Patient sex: F
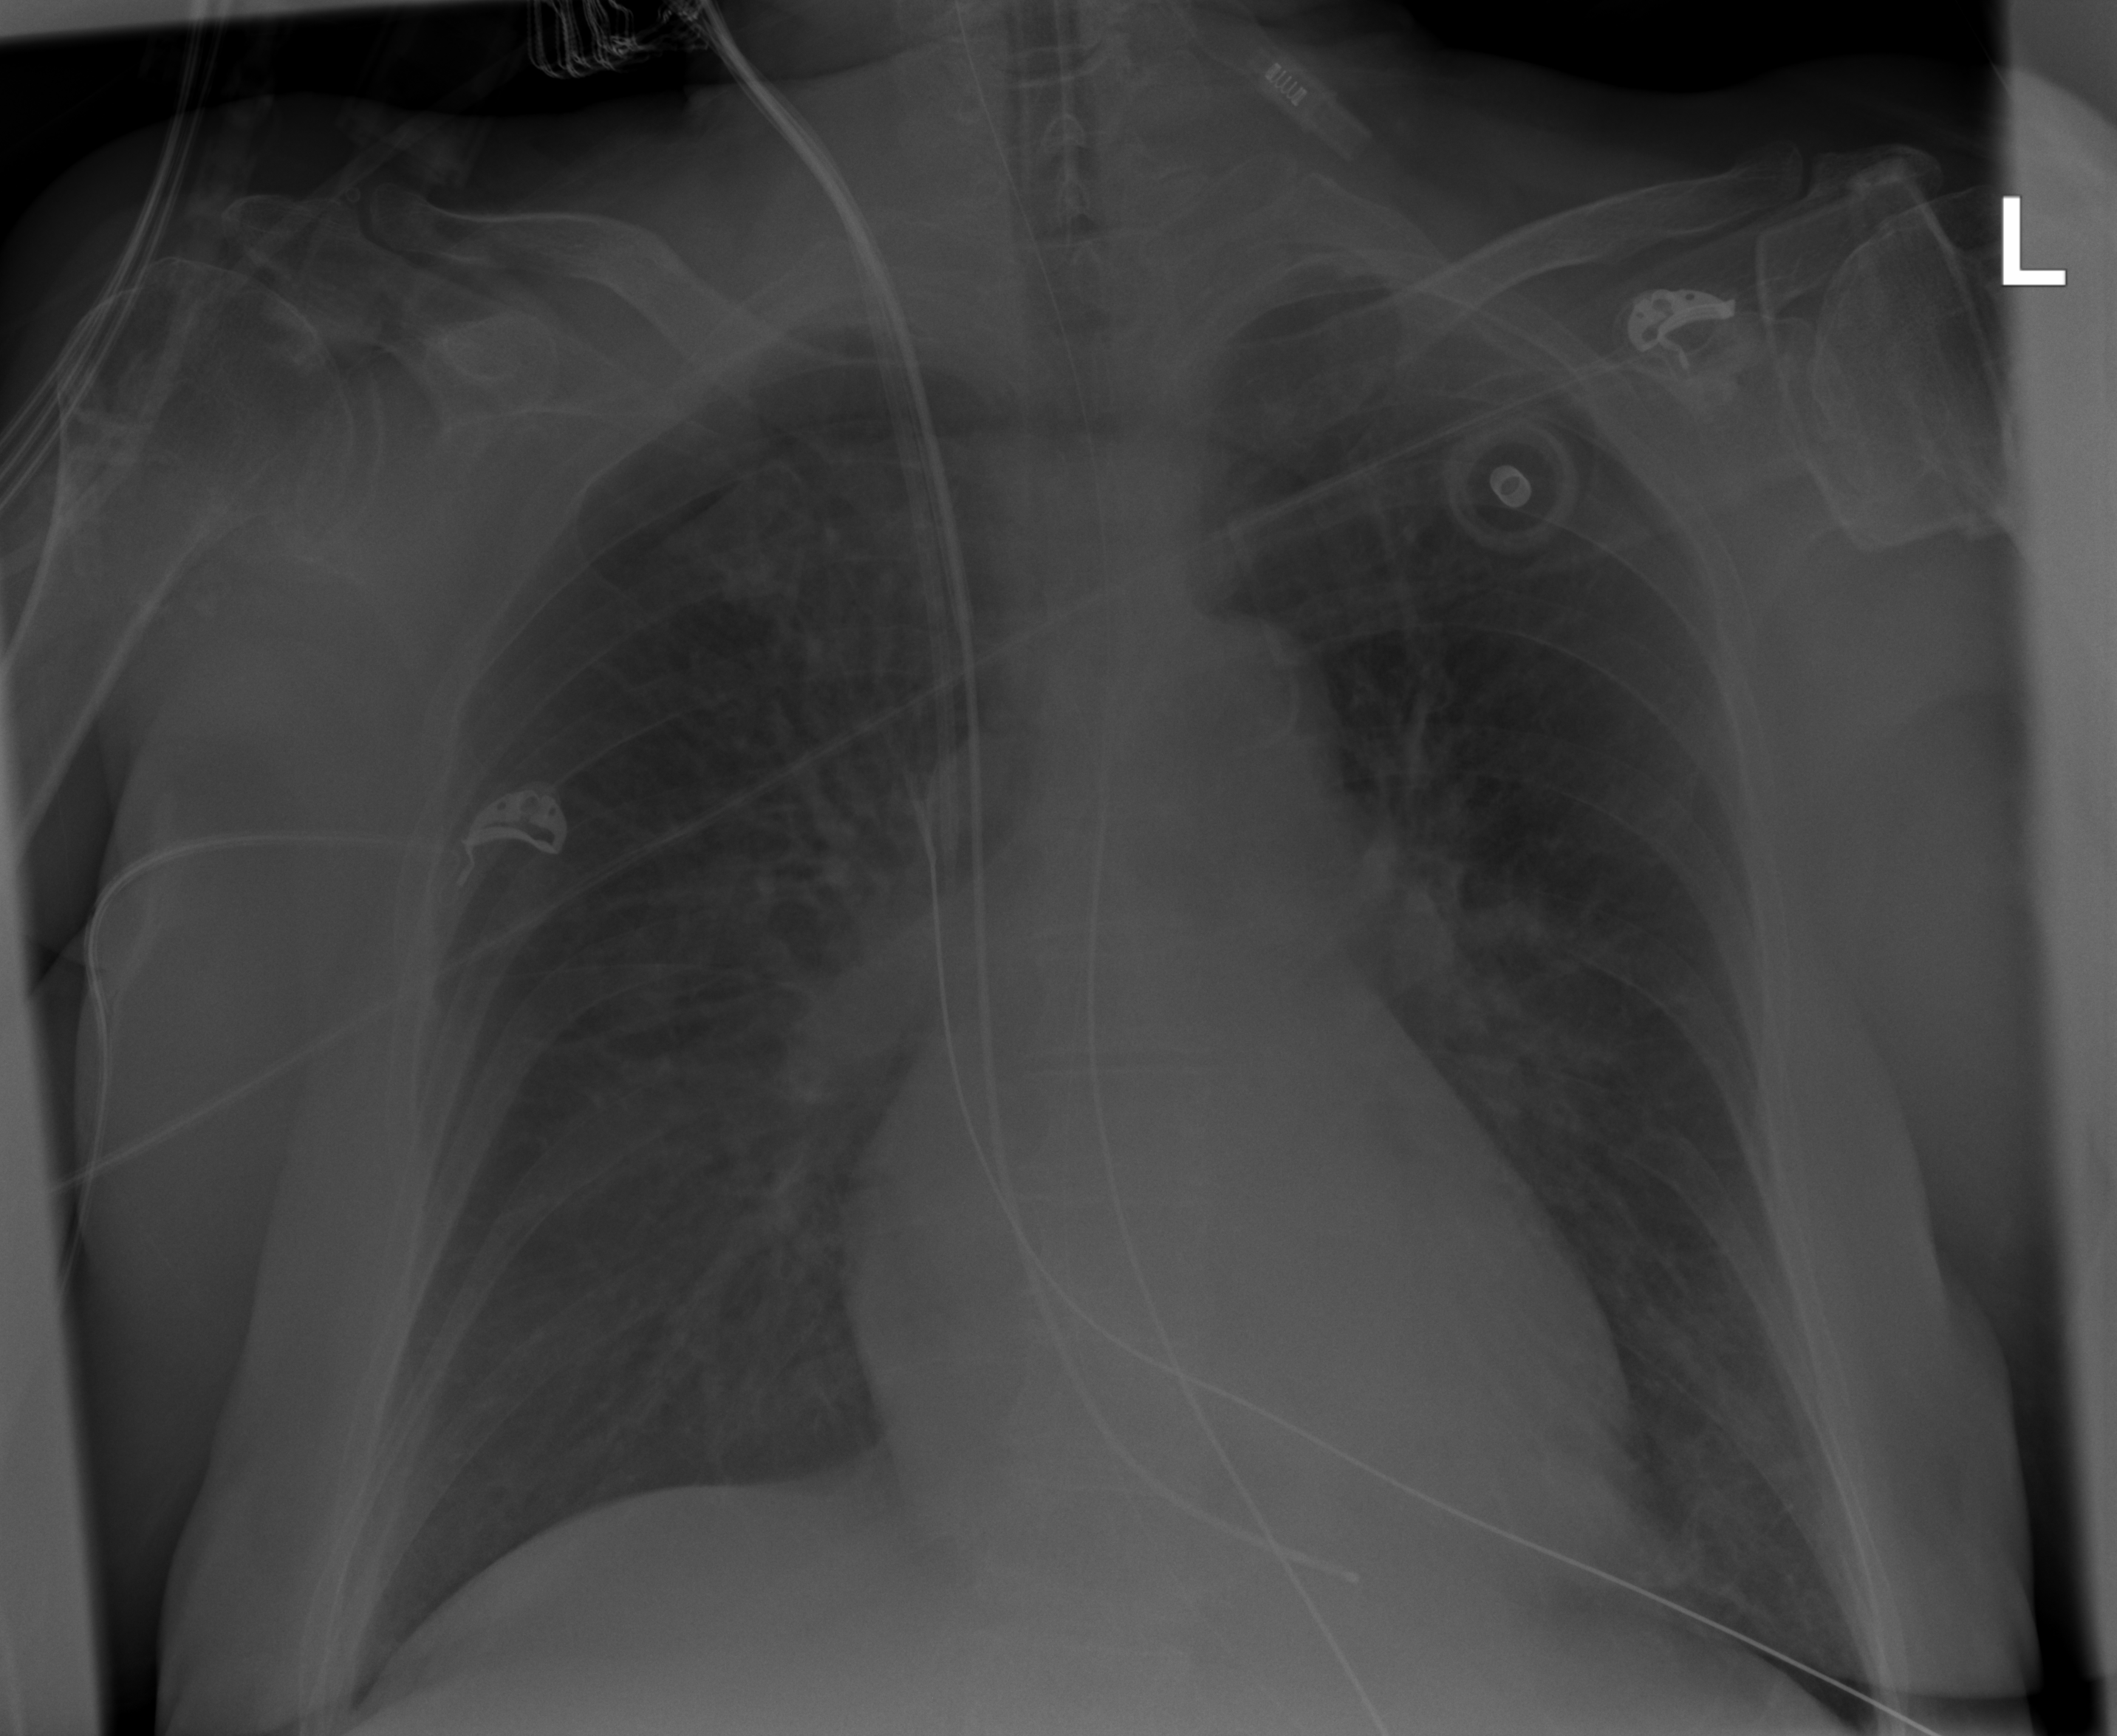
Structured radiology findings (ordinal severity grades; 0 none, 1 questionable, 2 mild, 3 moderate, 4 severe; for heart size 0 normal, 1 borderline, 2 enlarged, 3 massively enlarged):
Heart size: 1
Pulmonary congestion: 0
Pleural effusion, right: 0
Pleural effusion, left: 0
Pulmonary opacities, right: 2
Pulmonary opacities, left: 2
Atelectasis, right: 0
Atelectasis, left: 2